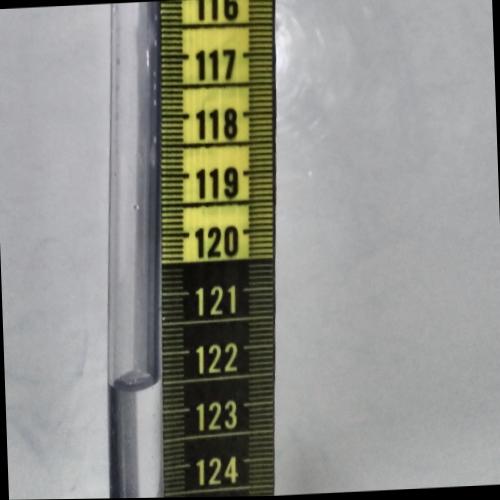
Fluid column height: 122.5 cm